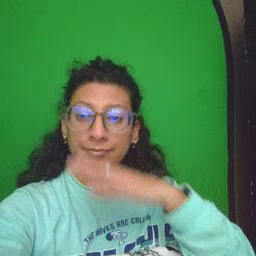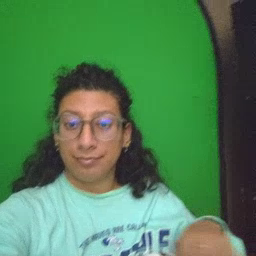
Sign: quiet